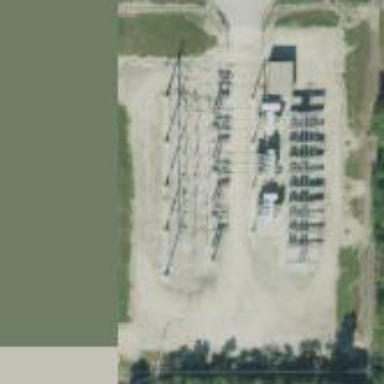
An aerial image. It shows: Outdoor distribution substation protected by fence.